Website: lowes
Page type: review-order
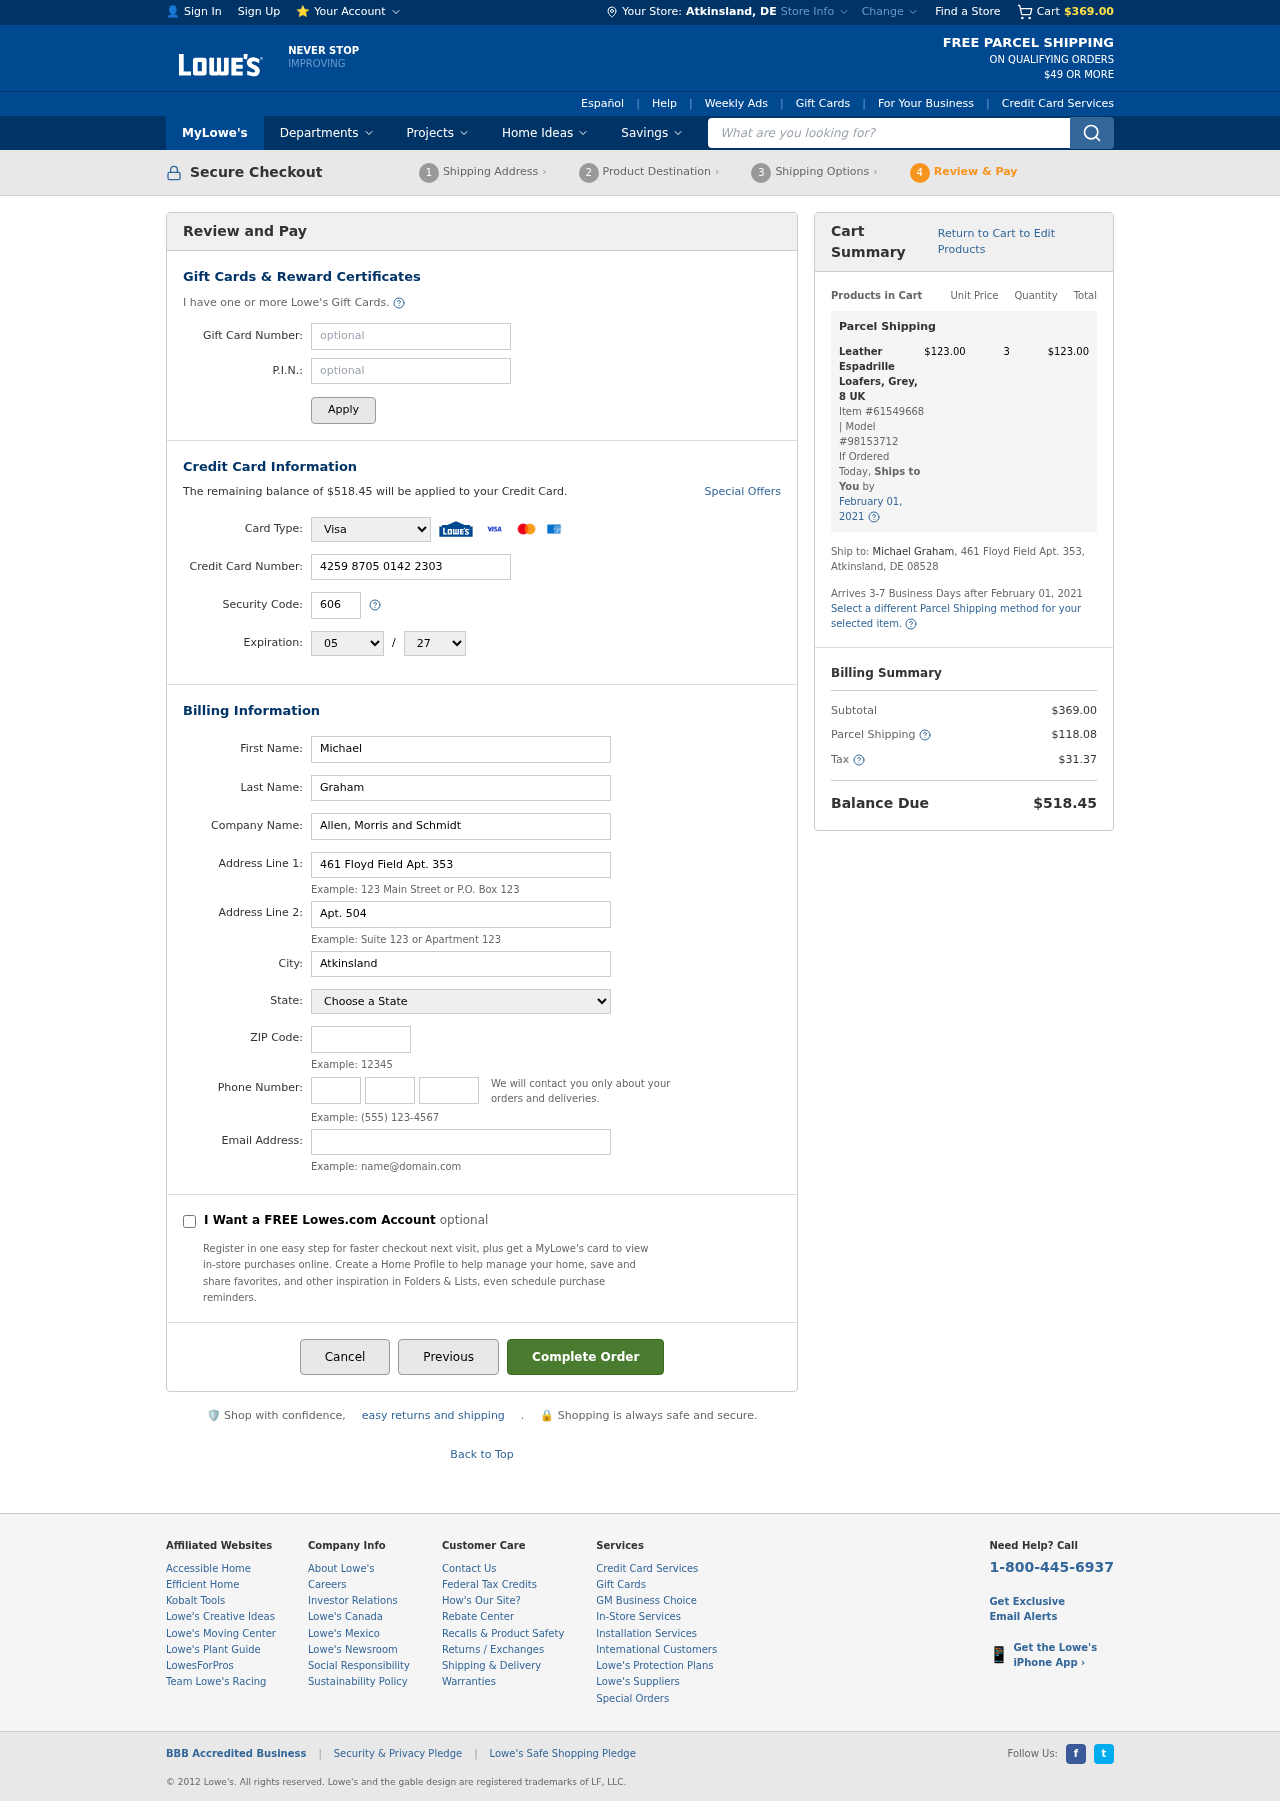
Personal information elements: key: PII_CARD_CVV
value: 606
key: PII_CARD_EXPIRY_MONTH
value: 05
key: PII_CARD_EXPIRY_YEAR
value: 27
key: PII_CARD_NUMBER
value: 4259 8705 0142 2303
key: PII_CARD_TYPE
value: Visa
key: PII_CITY
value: Atkinsland
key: PII_CITY_STATE
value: Atkinsland, DE
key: PII_COMPANY
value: Allen, Morris and Schmidt
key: PII_EMAIL
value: michael_graham@yahoo.com
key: PII_FIRSTNAME
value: Michael
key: PII_LASTNAME
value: Graham
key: PII_PHONE_AREA
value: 382
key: PII_PHONE_PREFIX
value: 314
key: PII_PHONE_SUFFIX
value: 0441
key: PII_POSTCODE
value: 08528
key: PII_STATE
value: Delaware
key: PII_STREET
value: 461 Floyd Field Apt. 353
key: PII_STREET2
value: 461 Floyd Field Apt. 353
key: PII_STREET2
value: Apt. 504
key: PII_FULLNAME2
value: Michael Graham
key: PII_CITY_STATE_ZIP2
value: Atkinsland, DE 08528
Product elements: key: PRODUCT1_NAME
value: Leather Espadrille Loafers, Grey, 8 UK
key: PRODUCT1_PRICE
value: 123
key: PRODUCT1_QUANTITY
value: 3
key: PRODUCT1_ITEM_NUMBER
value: Item #61549668
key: PRODUCT1_MODEL_NUMBER
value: Model #98153712
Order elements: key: ORDER_SUBTOTAL
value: $369.00
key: ORDER_BALANCE_DUE
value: $518.45
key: ORDER_SHIPPING_DATE
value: February 01, 2021
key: ORDER_ITEM_TOTAL
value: $123.00
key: ORDER_SHIPPING_DATE2
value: February 01, 2021
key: ORDER_SHIPPING_COST
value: $118.08
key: ORDER_TAX
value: $31.37
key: ORDER_TOTAL
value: $518.45
Search elements: key: HEADER_SEARCH
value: What are you looking for?